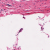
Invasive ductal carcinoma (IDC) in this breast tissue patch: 0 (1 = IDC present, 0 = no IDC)